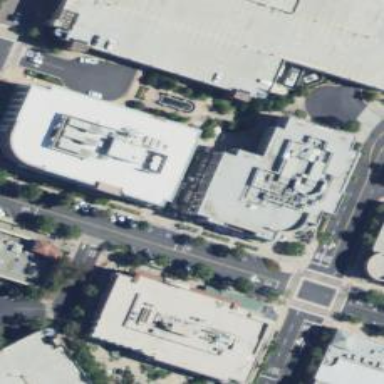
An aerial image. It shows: Commercial building.